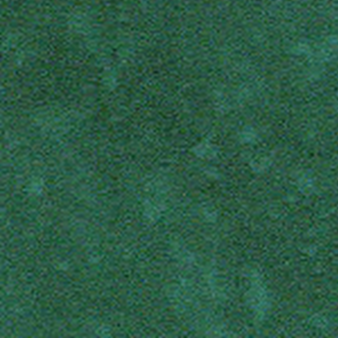
Label: other